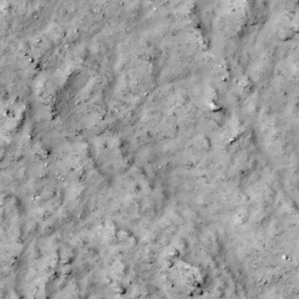
Label: non_frost